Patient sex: M
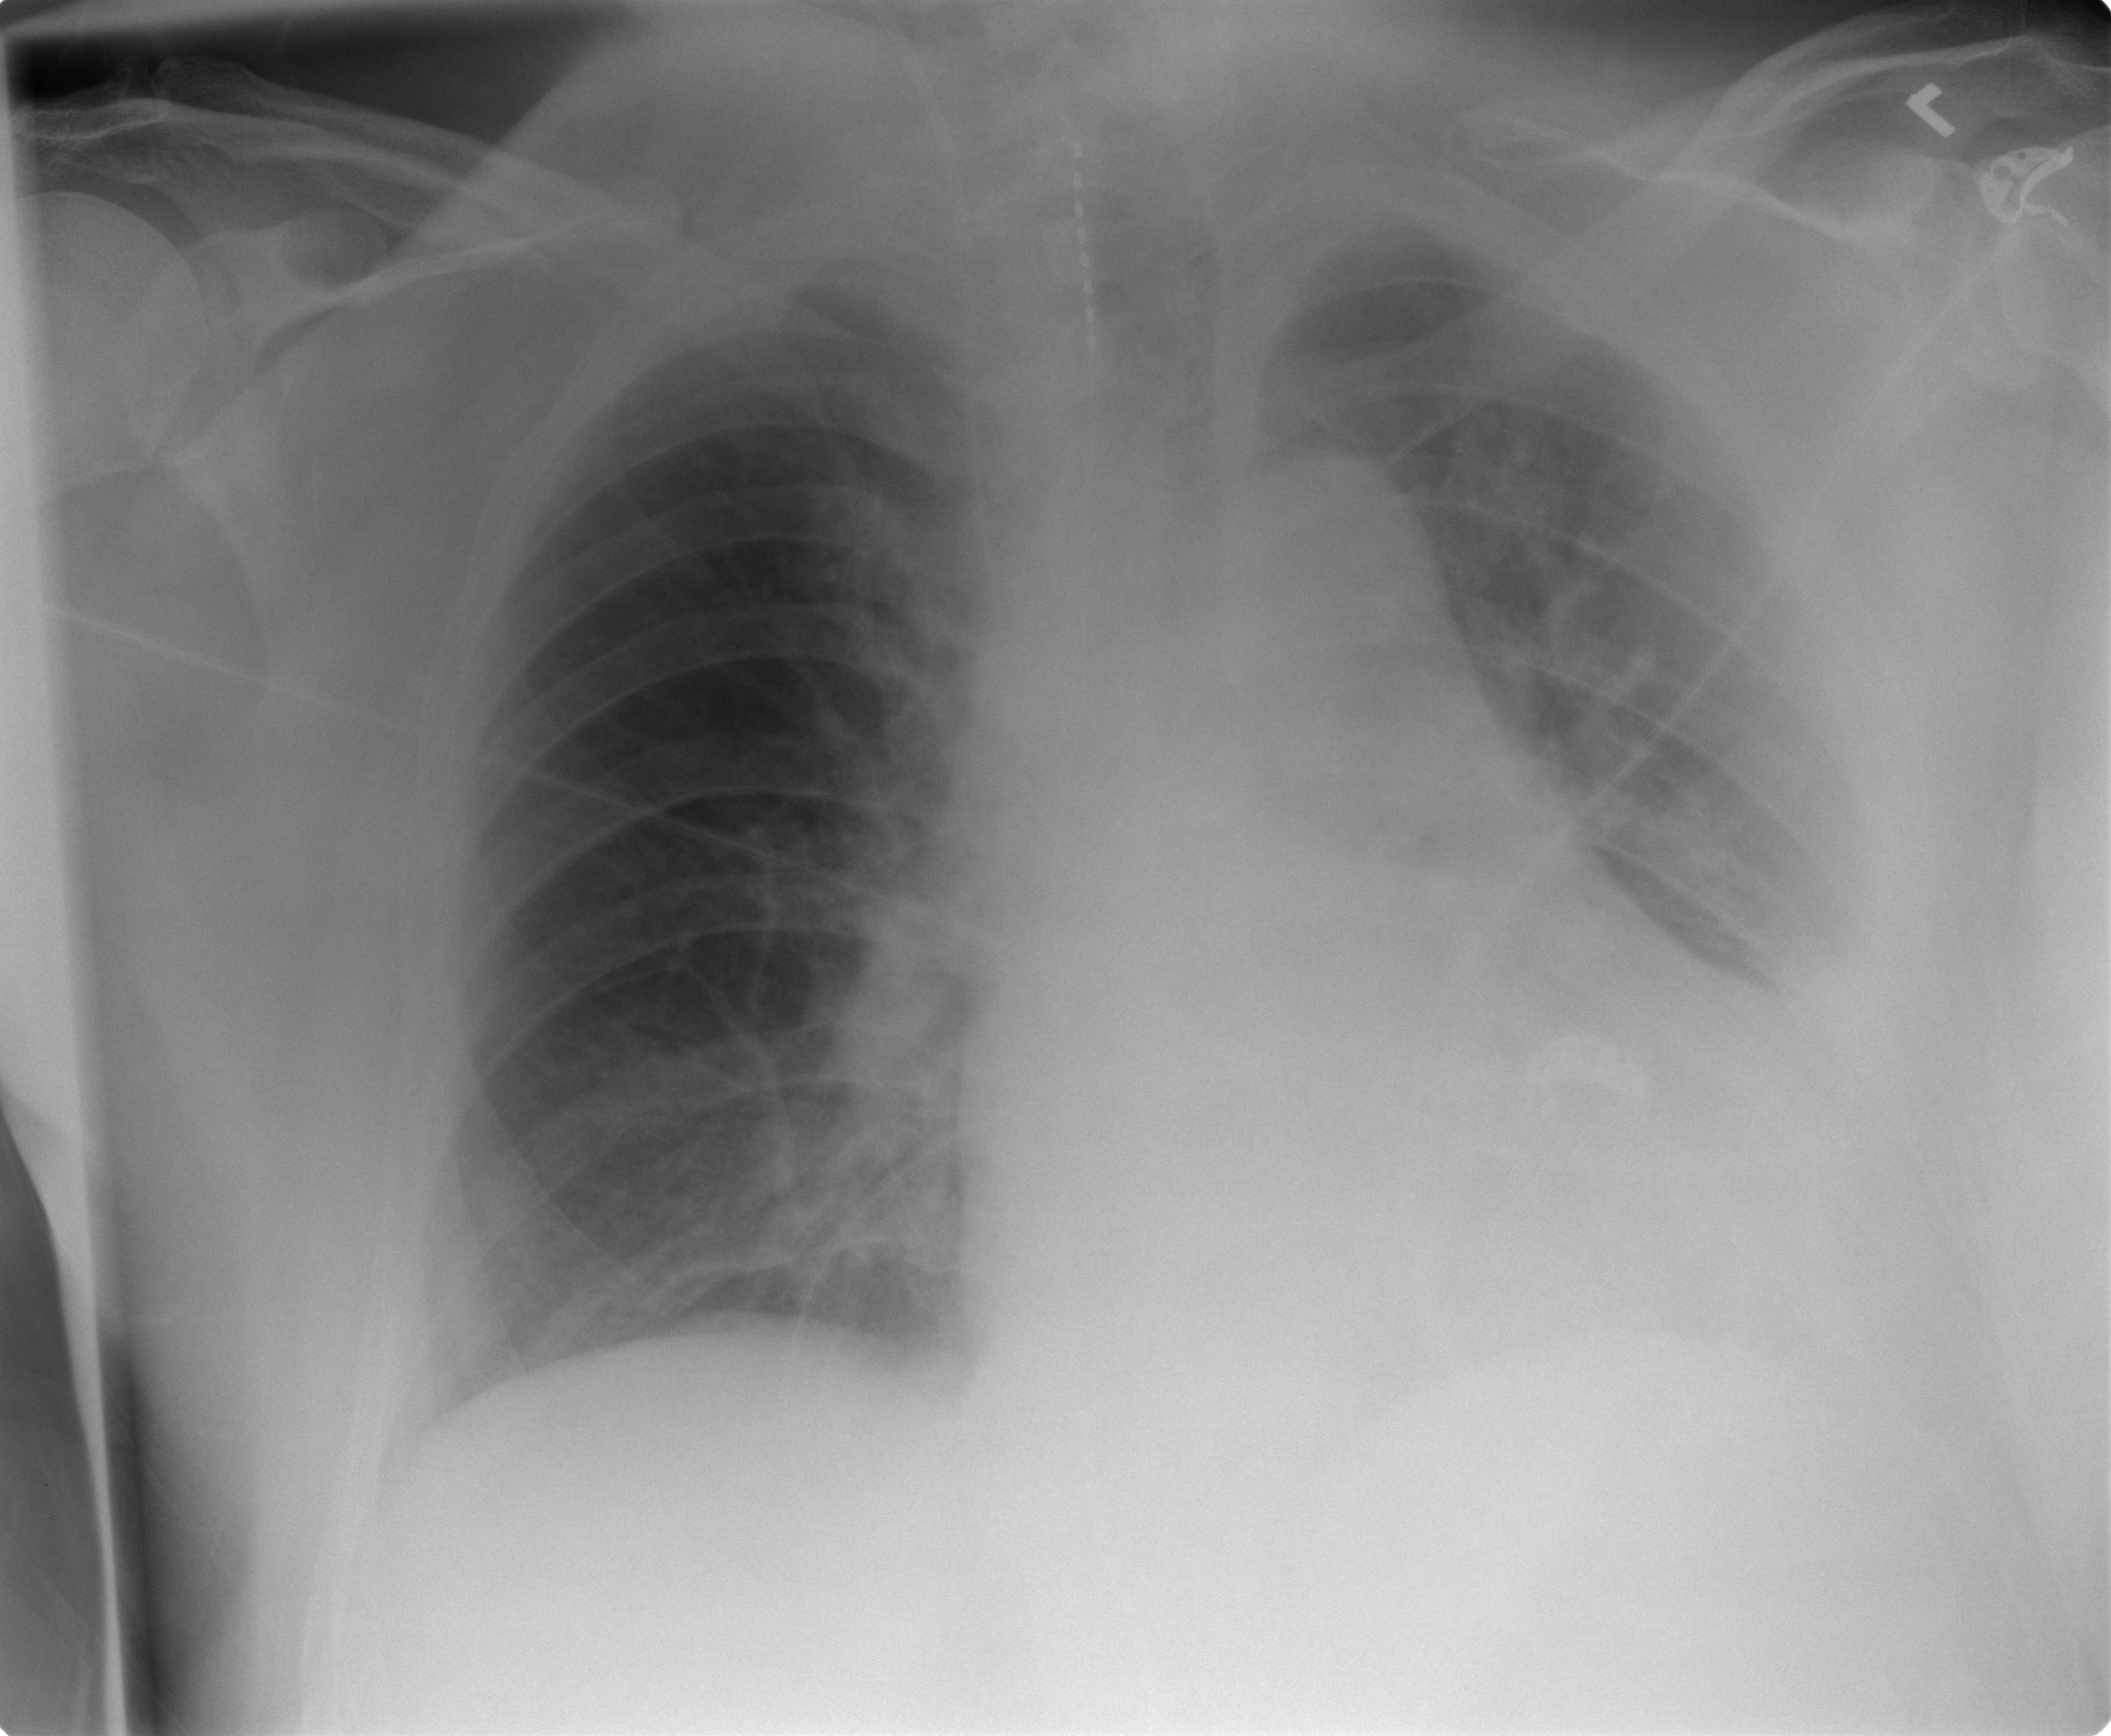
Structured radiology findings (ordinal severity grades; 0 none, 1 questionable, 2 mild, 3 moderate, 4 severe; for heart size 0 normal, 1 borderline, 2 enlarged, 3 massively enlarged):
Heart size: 2
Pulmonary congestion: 0
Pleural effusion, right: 0
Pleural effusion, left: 1
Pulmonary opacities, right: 0
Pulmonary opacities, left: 0
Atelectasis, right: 0
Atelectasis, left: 2